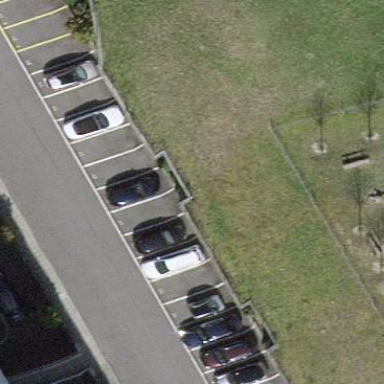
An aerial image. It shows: Parking area with asphalt surface.